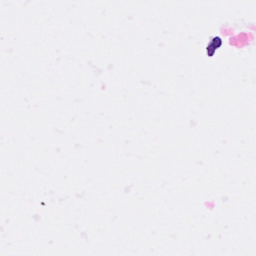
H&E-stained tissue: Breast